Question: I am trying to figure out how I would setup a group of images to work like radio buttons. Basically when a user clicks a image it wil display a check mark below to indicate it has been selected. I could accomplish showing the check mark I believe by a onclick event and some css. But what would be the best way to do this with ASP.net I also need to transmit the data to the server via a form.
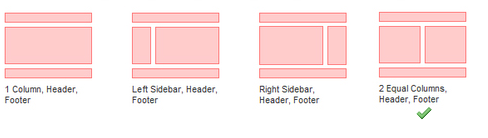
Answer: I would populate a hidden field with the resulting value of the selection via client-side code. Then you just read that value in your code behind on submit.